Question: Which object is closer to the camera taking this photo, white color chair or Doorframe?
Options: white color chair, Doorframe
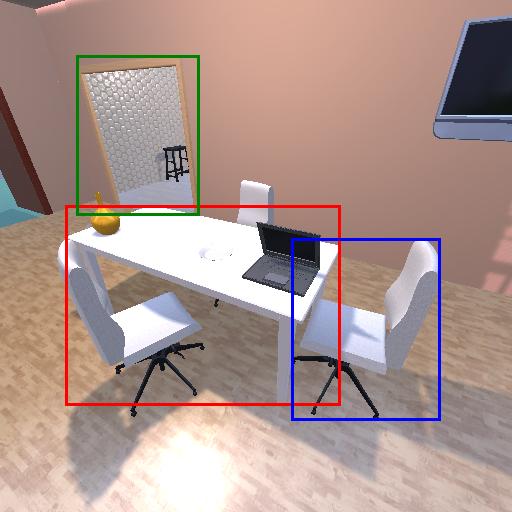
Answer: white color chair